Field crop: tomato
Growth stage: 1
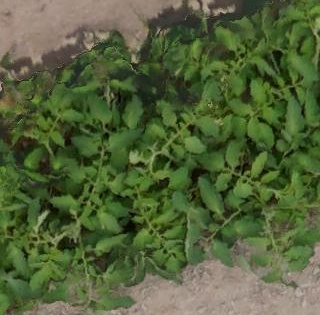
Species: tomato